Aerial crown-view tile of a tropical tree (Barro Colorado Island, Panama), acquired 20250414:
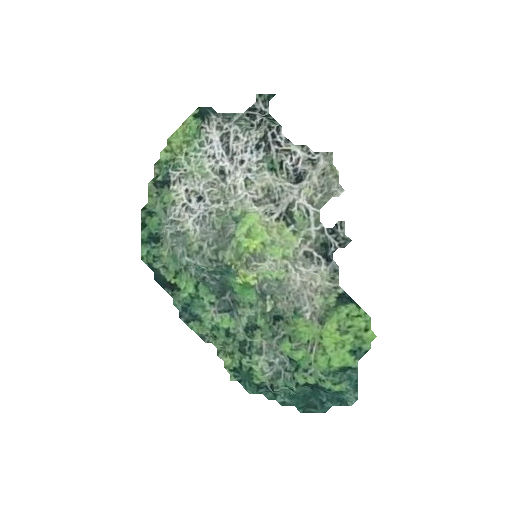
Species: Handroanthus guayacan
GBIF accepted scientific name: Handroanthus guayacan
Crown area: 70.298 m²